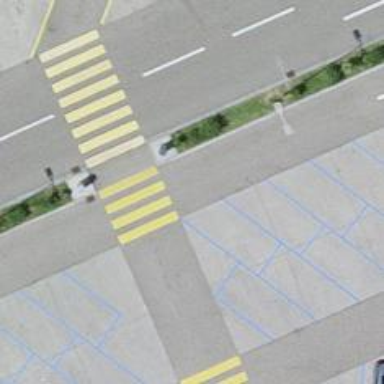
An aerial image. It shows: Uncontrolled zebra crossing on the road.